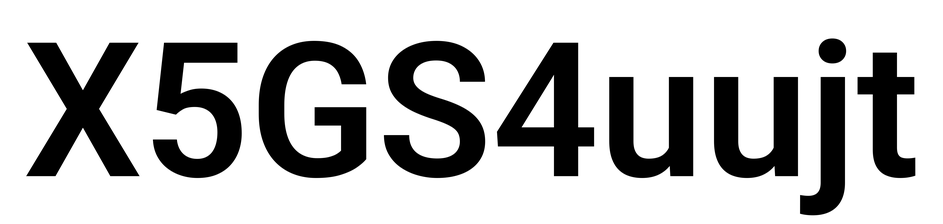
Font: Roboto_SemiBold